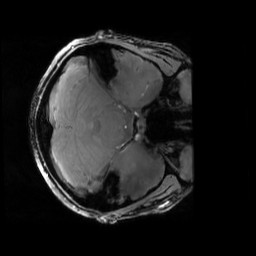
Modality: PDw
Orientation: axial
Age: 28
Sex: female
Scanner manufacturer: siemens
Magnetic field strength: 6.98 T
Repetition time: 1.78 s
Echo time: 0.00386 s